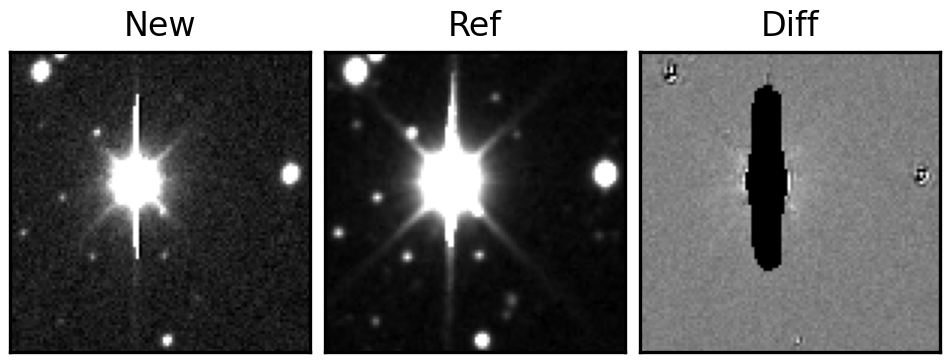
Label: bogus